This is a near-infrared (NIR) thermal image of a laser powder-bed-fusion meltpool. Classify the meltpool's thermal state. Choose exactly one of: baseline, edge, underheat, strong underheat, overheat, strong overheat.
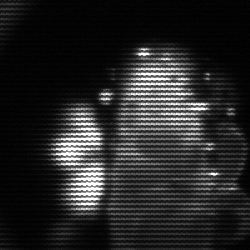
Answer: strong underheat